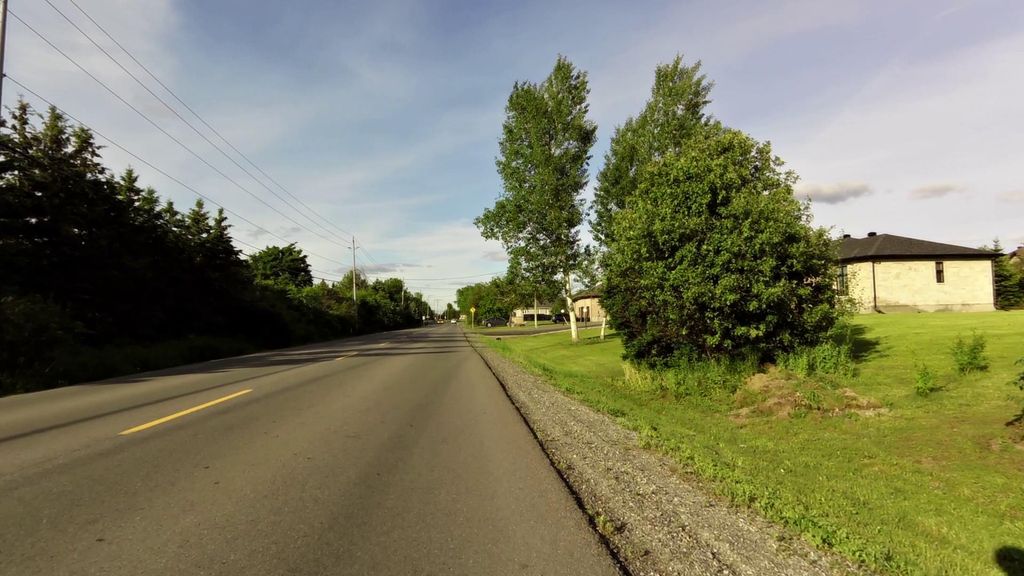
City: ottawa-gatineau